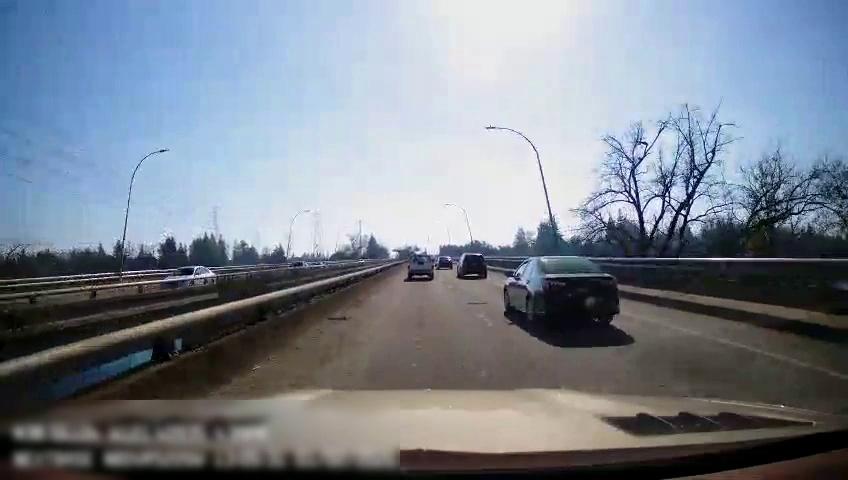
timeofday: Day
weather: Sunny
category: Drivable Space
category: Vehicles | Car
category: Vehicles | Car
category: Vehicles | Truck
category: Vehicles | Car
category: Vehicles | SUV
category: Vehicles | Car
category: Lanes | Current Lane
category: Lanes | Alternate Lane